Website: walmart
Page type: address-validator
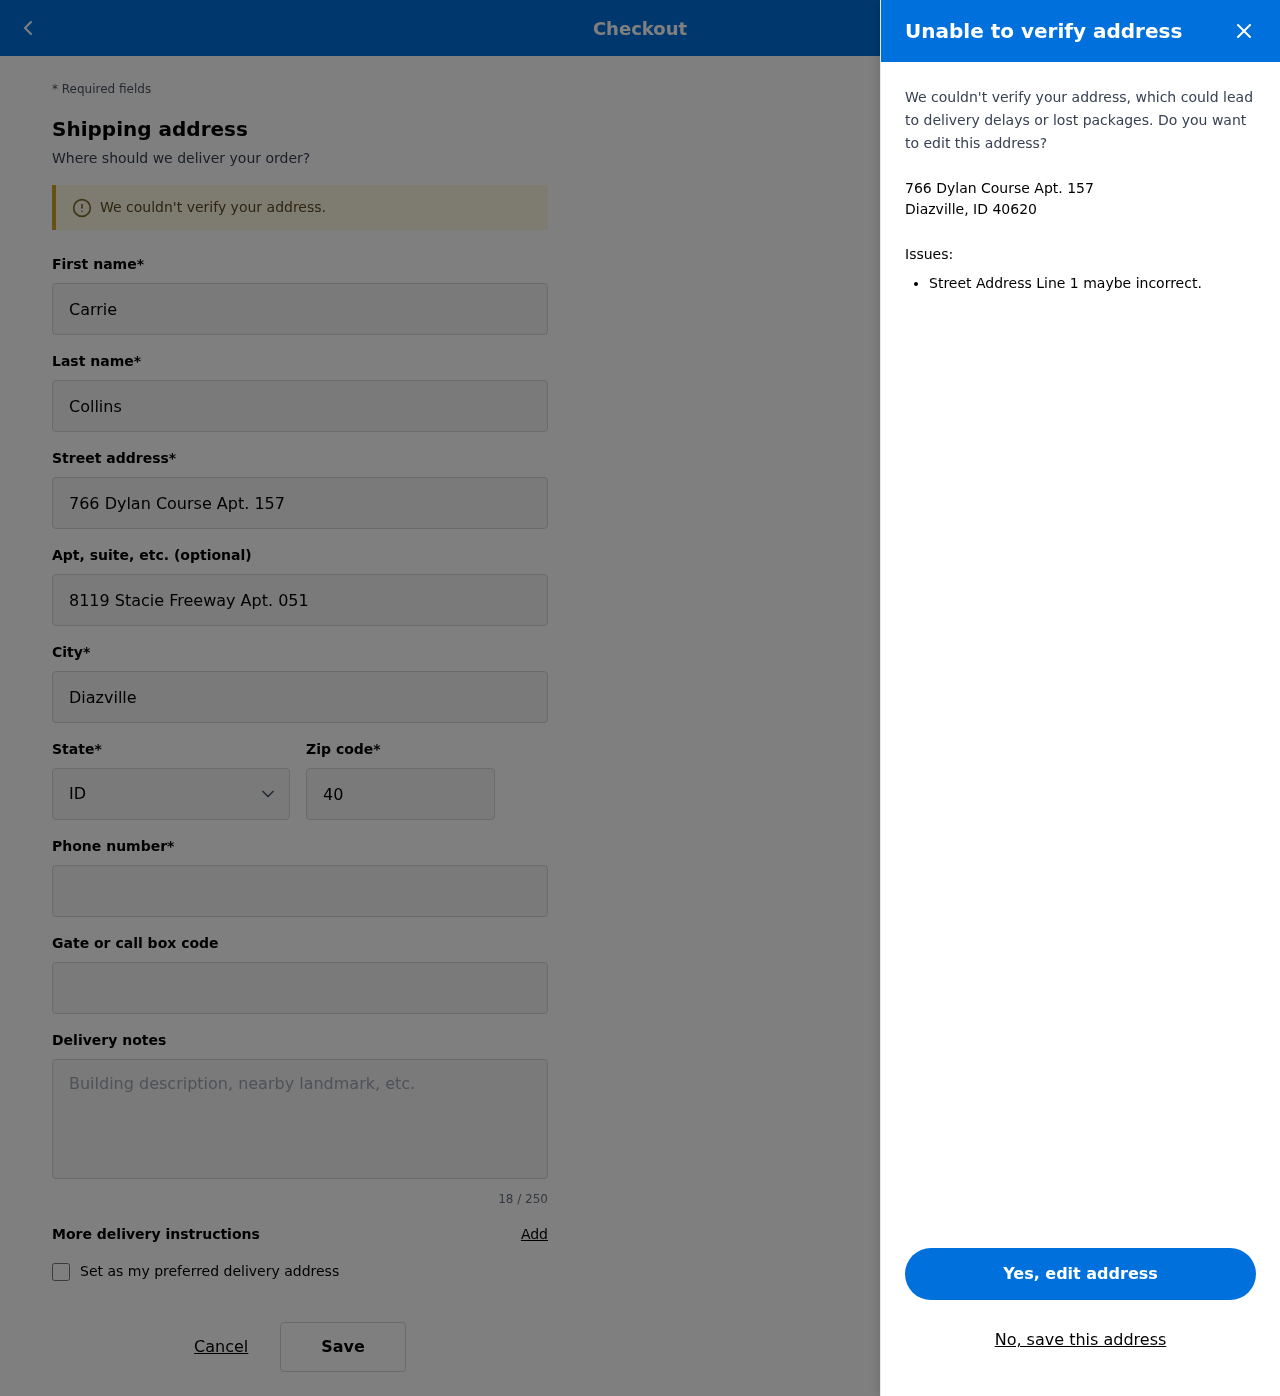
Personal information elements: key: PII_CITY_STATE_ZIP
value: Diazville, ID 40620
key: PII_DELIVERY_INSTRUCTIONS
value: Signature required
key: PII_STATE_ABBR
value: ID
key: PII_STREET
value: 766 Dylan Course Apt. 157
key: PII_FIRSTNAME
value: Carrie
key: PII_LASTNAME
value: Collins
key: PII_STREET2
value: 8119 Stacie Freeway Apt. 051
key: PII_CITY
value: Diazville
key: PII_POSTCODE
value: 40620
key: PII_PHONE
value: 4574283994
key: PII_SECURITY_CODE
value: PT66